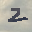
Label: 2